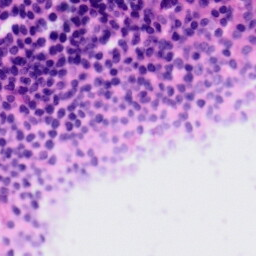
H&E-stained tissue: Tonsil